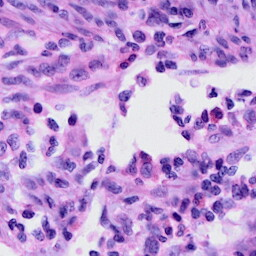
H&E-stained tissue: Cervix